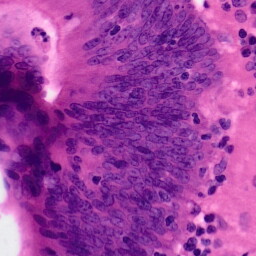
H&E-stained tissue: Colon